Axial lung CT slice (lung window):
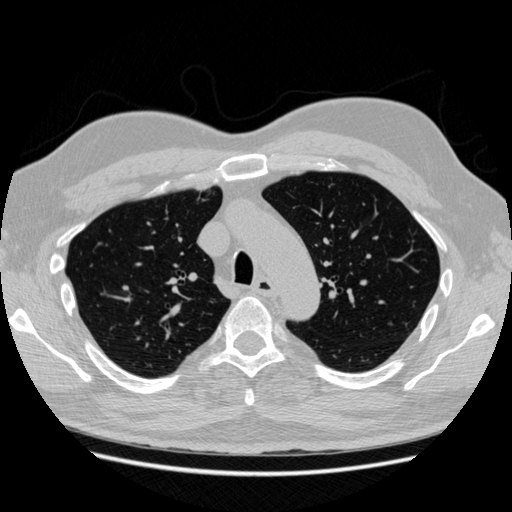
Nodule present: no